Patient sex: M
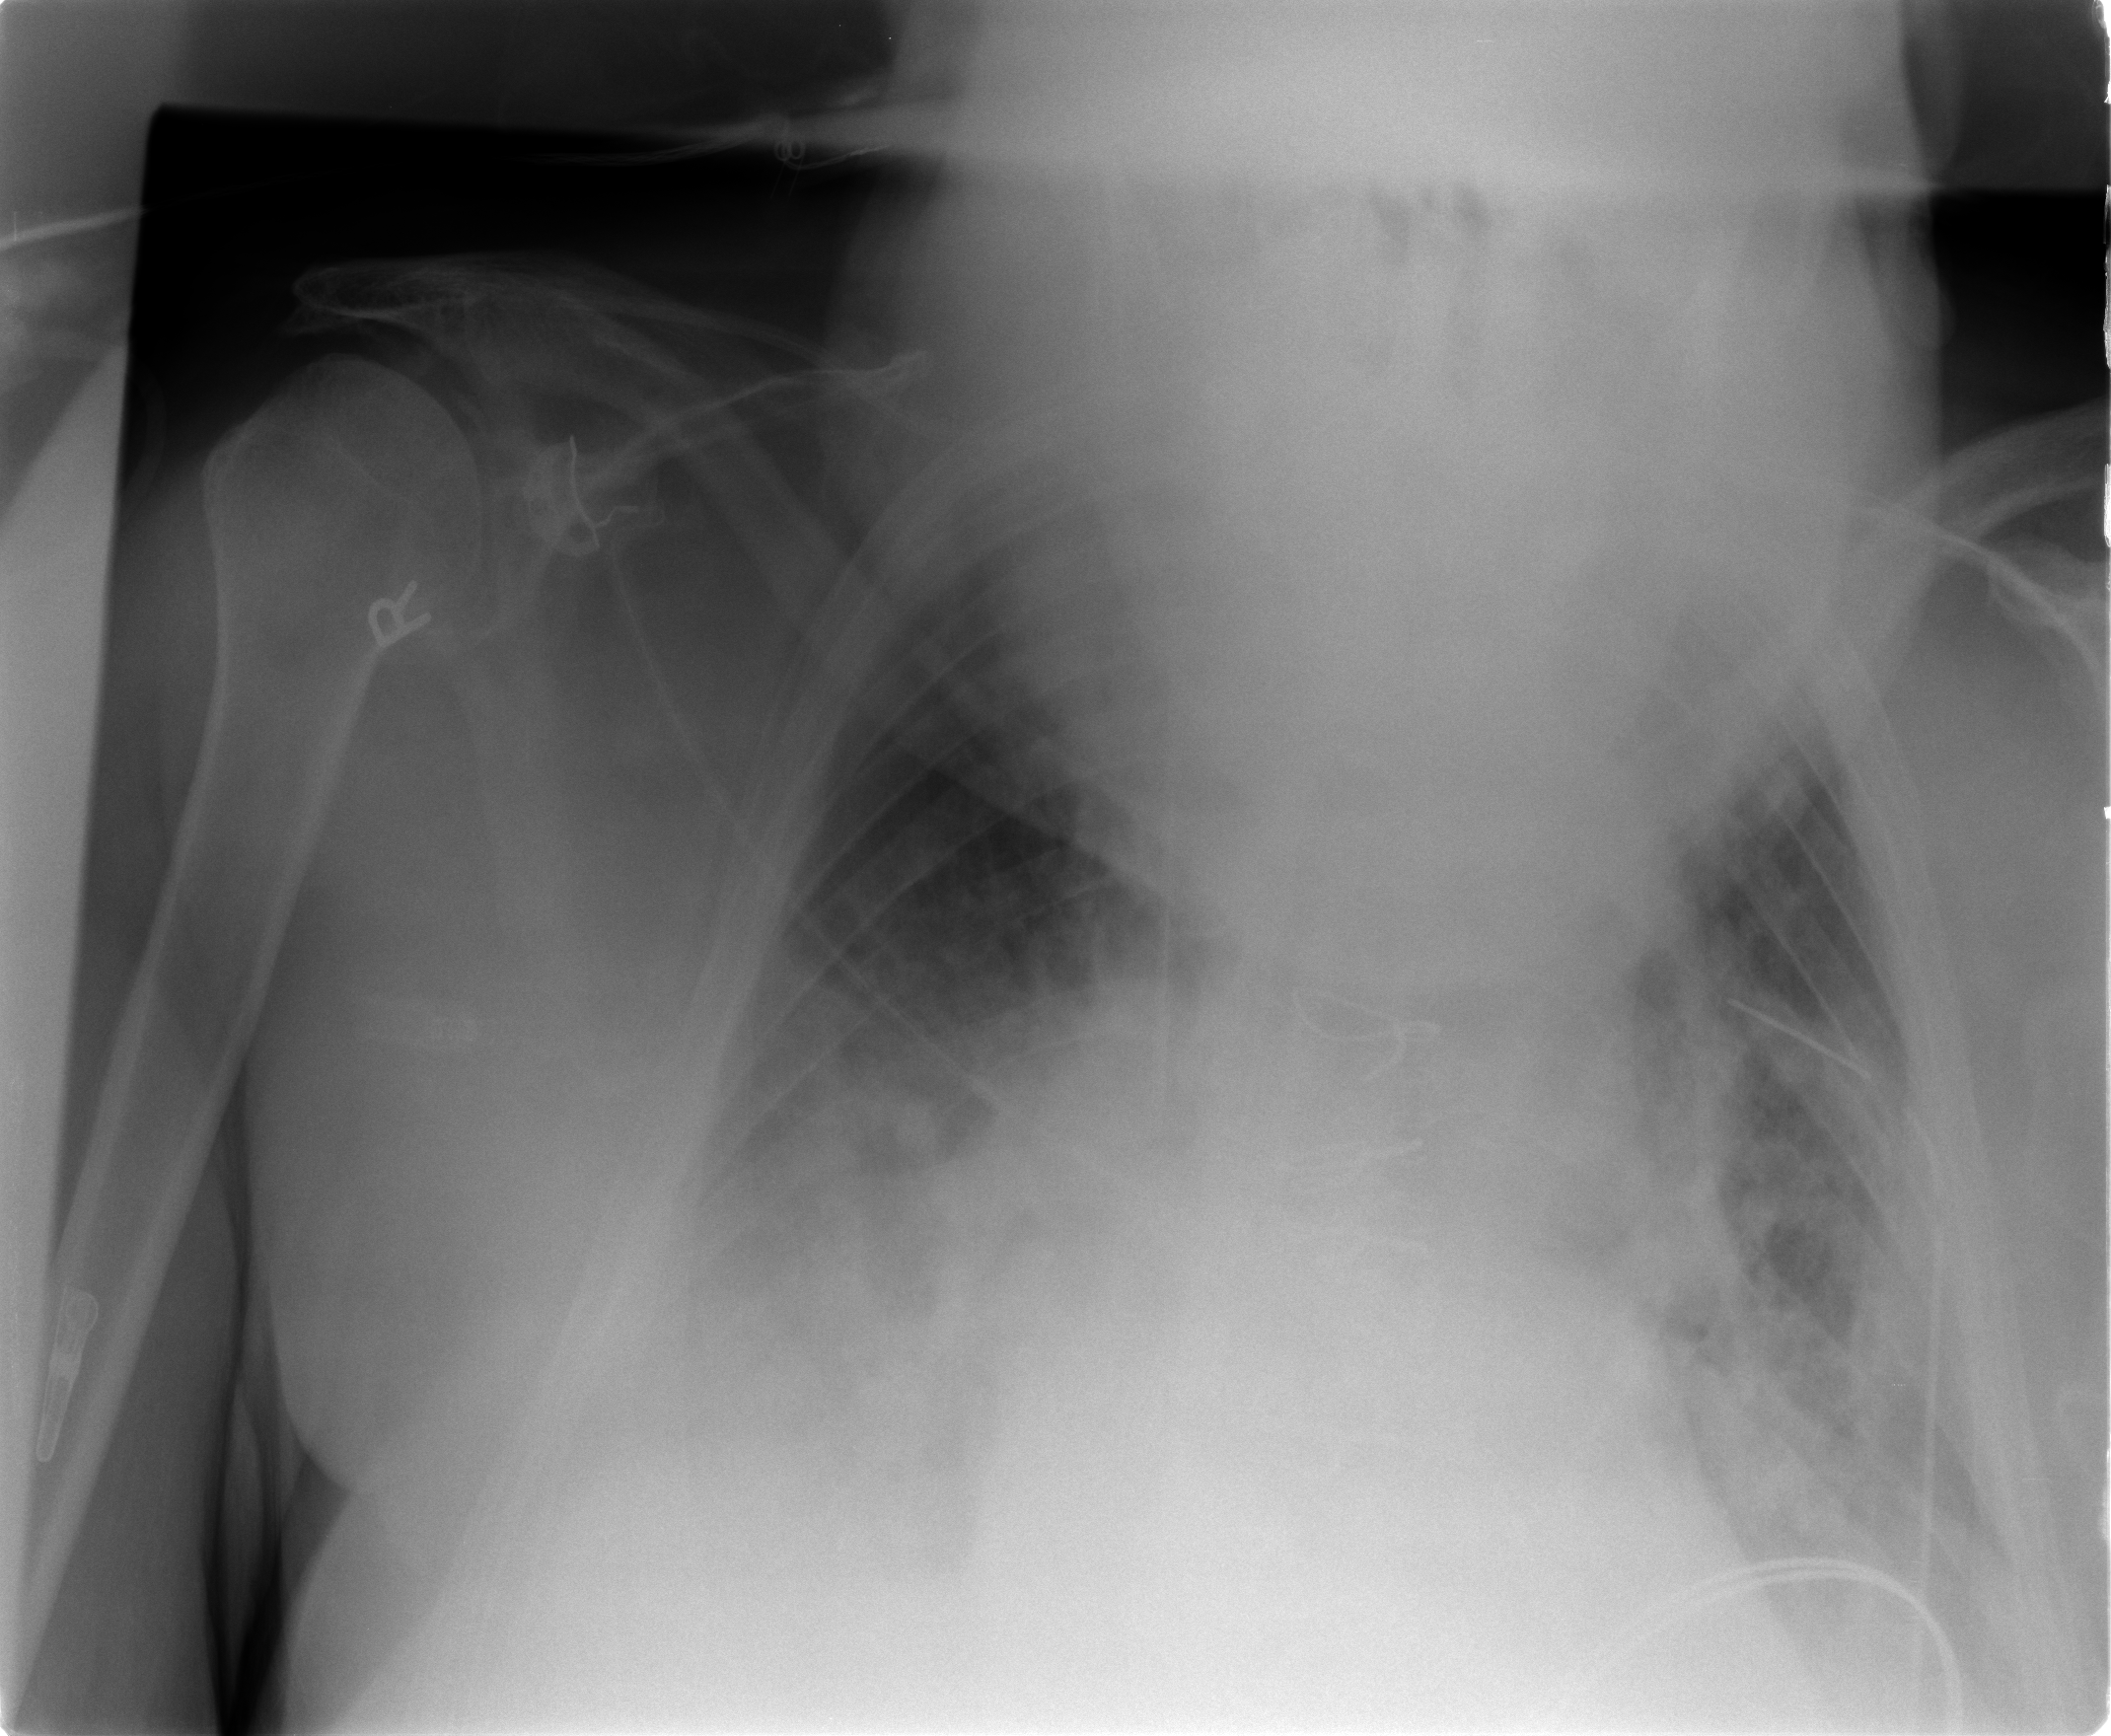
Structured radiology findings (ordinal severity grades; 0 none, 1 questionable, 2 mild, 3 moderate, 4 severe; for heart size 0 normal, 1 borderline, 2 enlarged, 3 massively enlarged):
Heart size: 2
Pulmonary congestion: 2
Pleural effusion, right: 3
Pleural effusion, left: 2
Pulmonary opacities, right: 2
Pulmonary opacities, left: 2
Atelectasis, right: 2
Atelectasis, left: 2